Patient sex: F
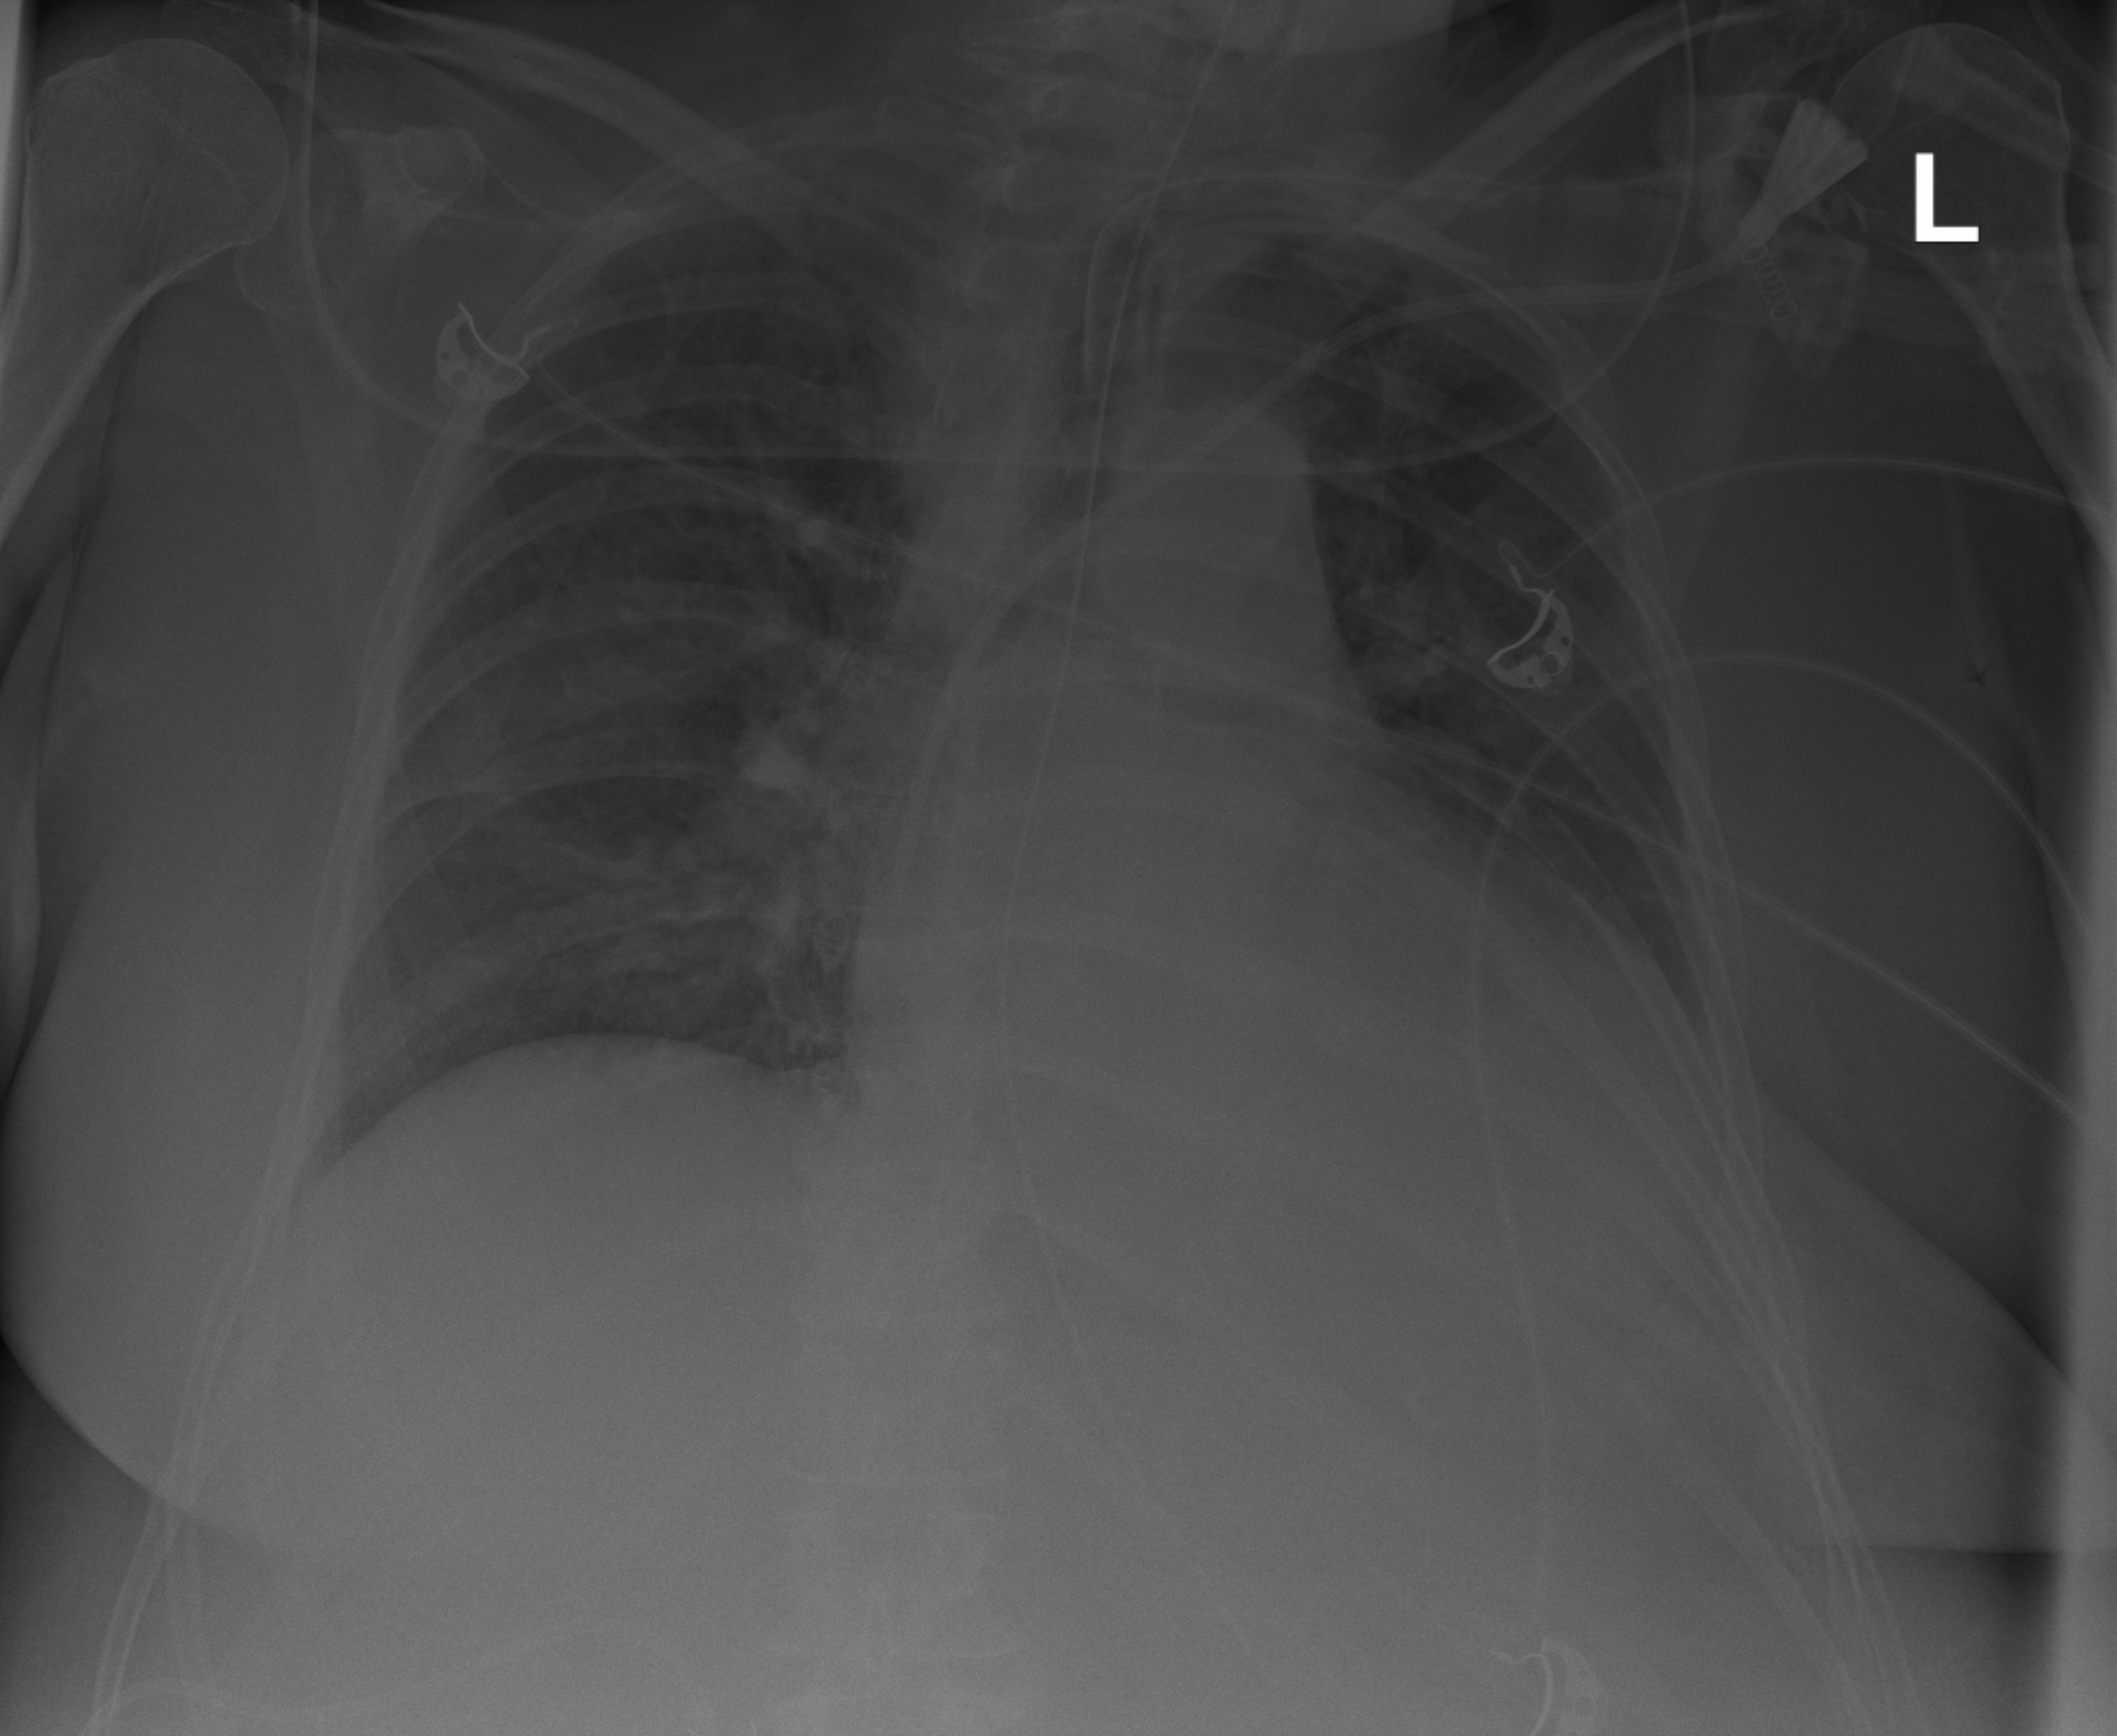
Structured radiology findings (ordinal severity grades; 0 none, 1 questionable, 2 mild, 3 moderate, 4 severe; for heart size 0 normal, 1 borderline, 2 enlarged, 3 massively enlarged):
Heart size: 2
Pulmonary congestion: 0
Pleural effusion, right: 0
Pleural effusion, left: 2
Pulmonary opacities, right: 0
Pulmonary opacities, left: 0
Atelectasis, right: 0
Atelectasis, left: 0